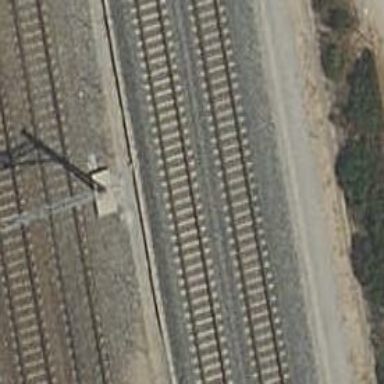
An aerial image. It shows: Railway track with contact line for electrification.